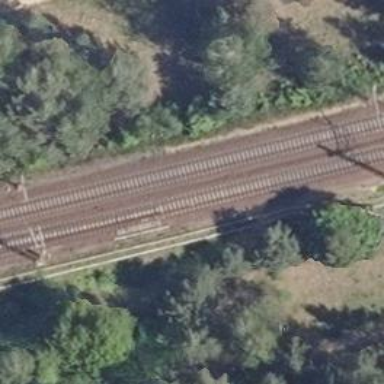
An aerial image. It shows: Railway switch with the turnout on the right side.